Question: I'm getting the following when trying to fix the above error:

Things I've tried/looked at:
- '.meteor/packages''scss'- '.meteor/versions''scss'- 'packages/scss'
Any help would be greatly appreciated.
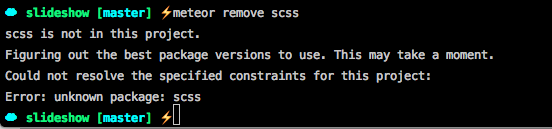
Answer: You have a package that uses scss as its dependency. The package has not been updated to use the new meteor naming convention yet.
It would be one of the packages given by 'meteor list'. If you remove this package or update it to a 0.9.0 compatible package you wont have this issue.
Unfortunately meteor doesn't tell us which package is causing it directly.